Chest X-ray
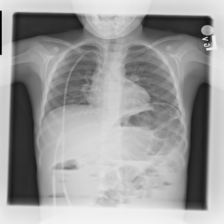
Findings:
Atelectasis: negative
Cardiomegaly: negative
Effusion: negative
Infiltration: negative
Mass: positive
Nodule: negative
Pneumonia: negative
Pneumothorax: negative
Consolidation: negative
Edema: negative
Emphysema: negative
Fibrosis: negative
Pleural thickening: negative
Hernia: negative